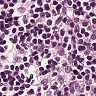
Metastatic tissue present: no